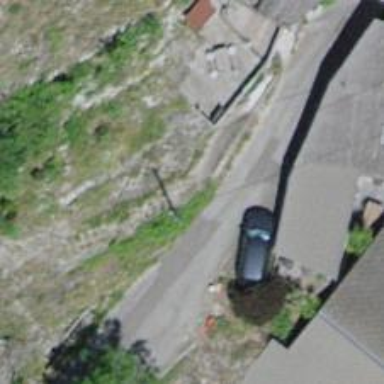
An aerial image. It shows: Retaining wall.